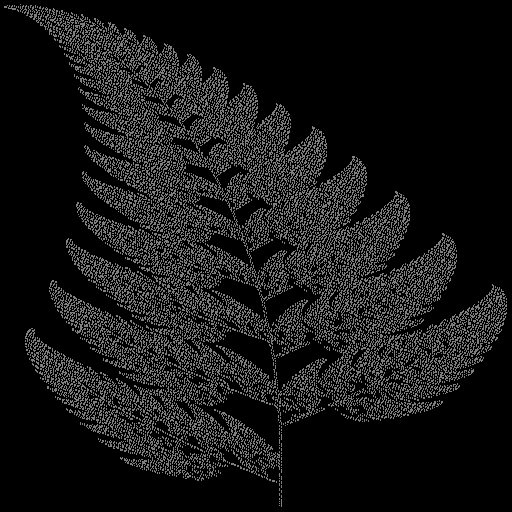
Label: spleenwort_fern